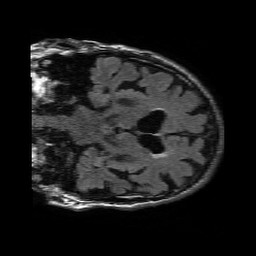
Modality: FLAIR
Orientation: coronal
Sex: male
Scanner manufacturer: philips
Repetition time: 11 s
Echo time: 0.125 s